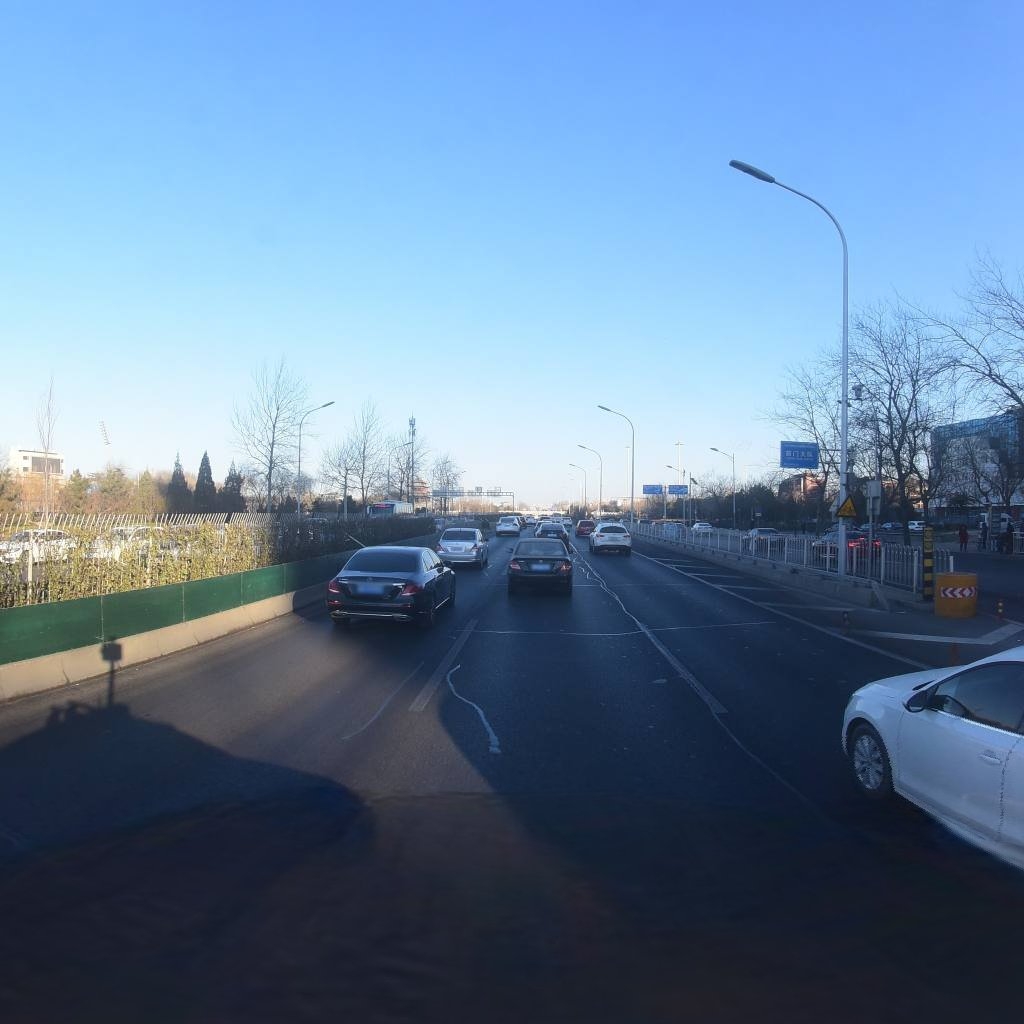
Region: Dongcheng
Road damage annotations: transverse patch, longitudinal patch, longitudinal patch, longitudinal patch